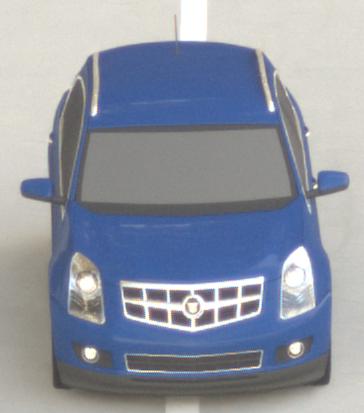
Make: Cadillac
Model: SRX 3.0 V6
Detailed model: SRX (II)
Model produced from: 2010/12
Model produced until: 2012/01
Doors: 5
Color: blue
Road condition: dry road
Daytime: morning or afternoon
Contrast: medium contrast